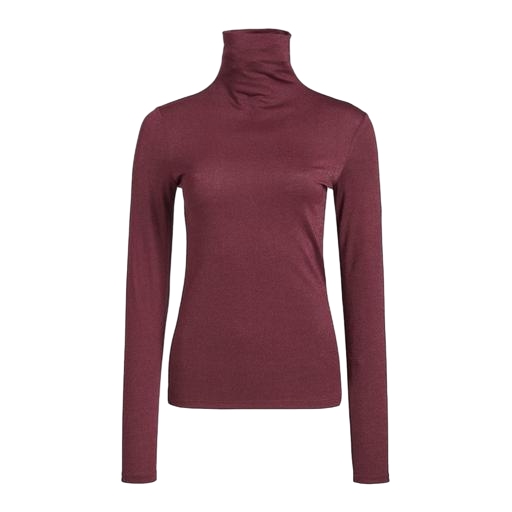
turtleneck tee, high-neck top, fitted turtleneck, white background